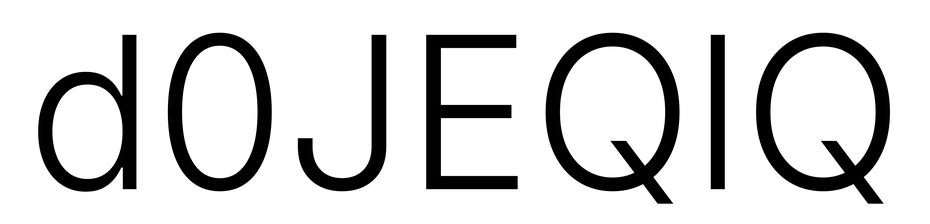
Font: Inter_Light